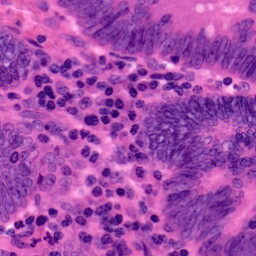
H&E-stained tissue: Colon